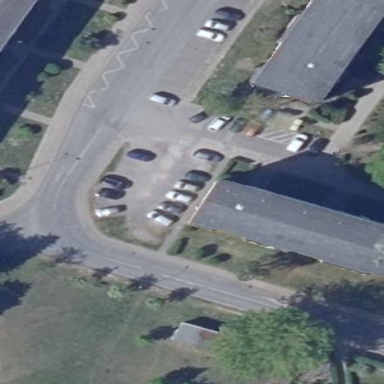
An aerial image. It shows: Parking area with surface.